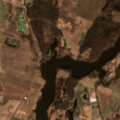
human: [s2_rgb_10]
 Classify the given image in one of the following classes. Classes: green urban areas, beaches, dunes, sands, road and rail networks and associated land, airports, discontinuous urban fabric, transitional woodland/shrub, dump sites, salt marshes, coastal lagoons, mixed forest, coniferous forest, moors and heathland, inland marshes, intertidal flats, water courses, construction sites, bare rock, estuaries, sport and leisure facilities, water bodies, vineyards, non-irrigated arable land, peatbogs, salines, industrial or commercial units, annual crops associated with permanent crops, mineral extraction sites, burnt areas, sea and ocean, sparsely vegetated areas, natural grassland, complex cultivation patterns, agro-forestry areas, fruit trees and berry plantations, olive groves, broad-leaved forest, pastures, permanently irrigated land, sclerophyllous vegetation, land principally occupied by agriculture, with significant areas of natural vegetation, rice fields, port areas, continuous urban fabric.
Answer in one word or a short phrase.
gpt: discontinuous urban fabric, industrial or commercial units, complex cultivation patterns, broad-leaved forest, mixed forest, water bodies